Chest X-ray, AP view. Patient: 72 years old, sex F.
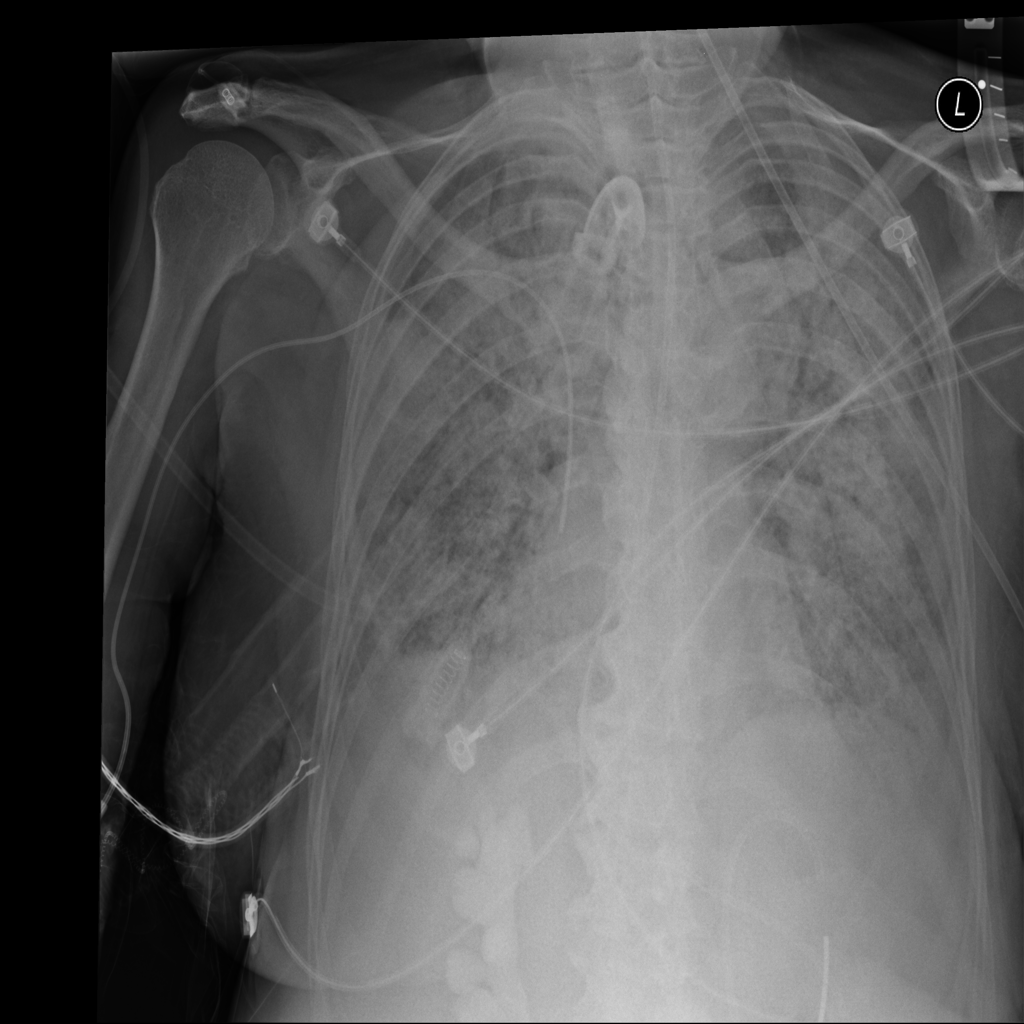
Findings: No Finding